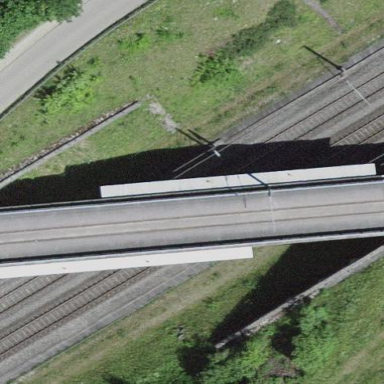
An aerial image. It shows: Man-made bridge.